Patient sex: M
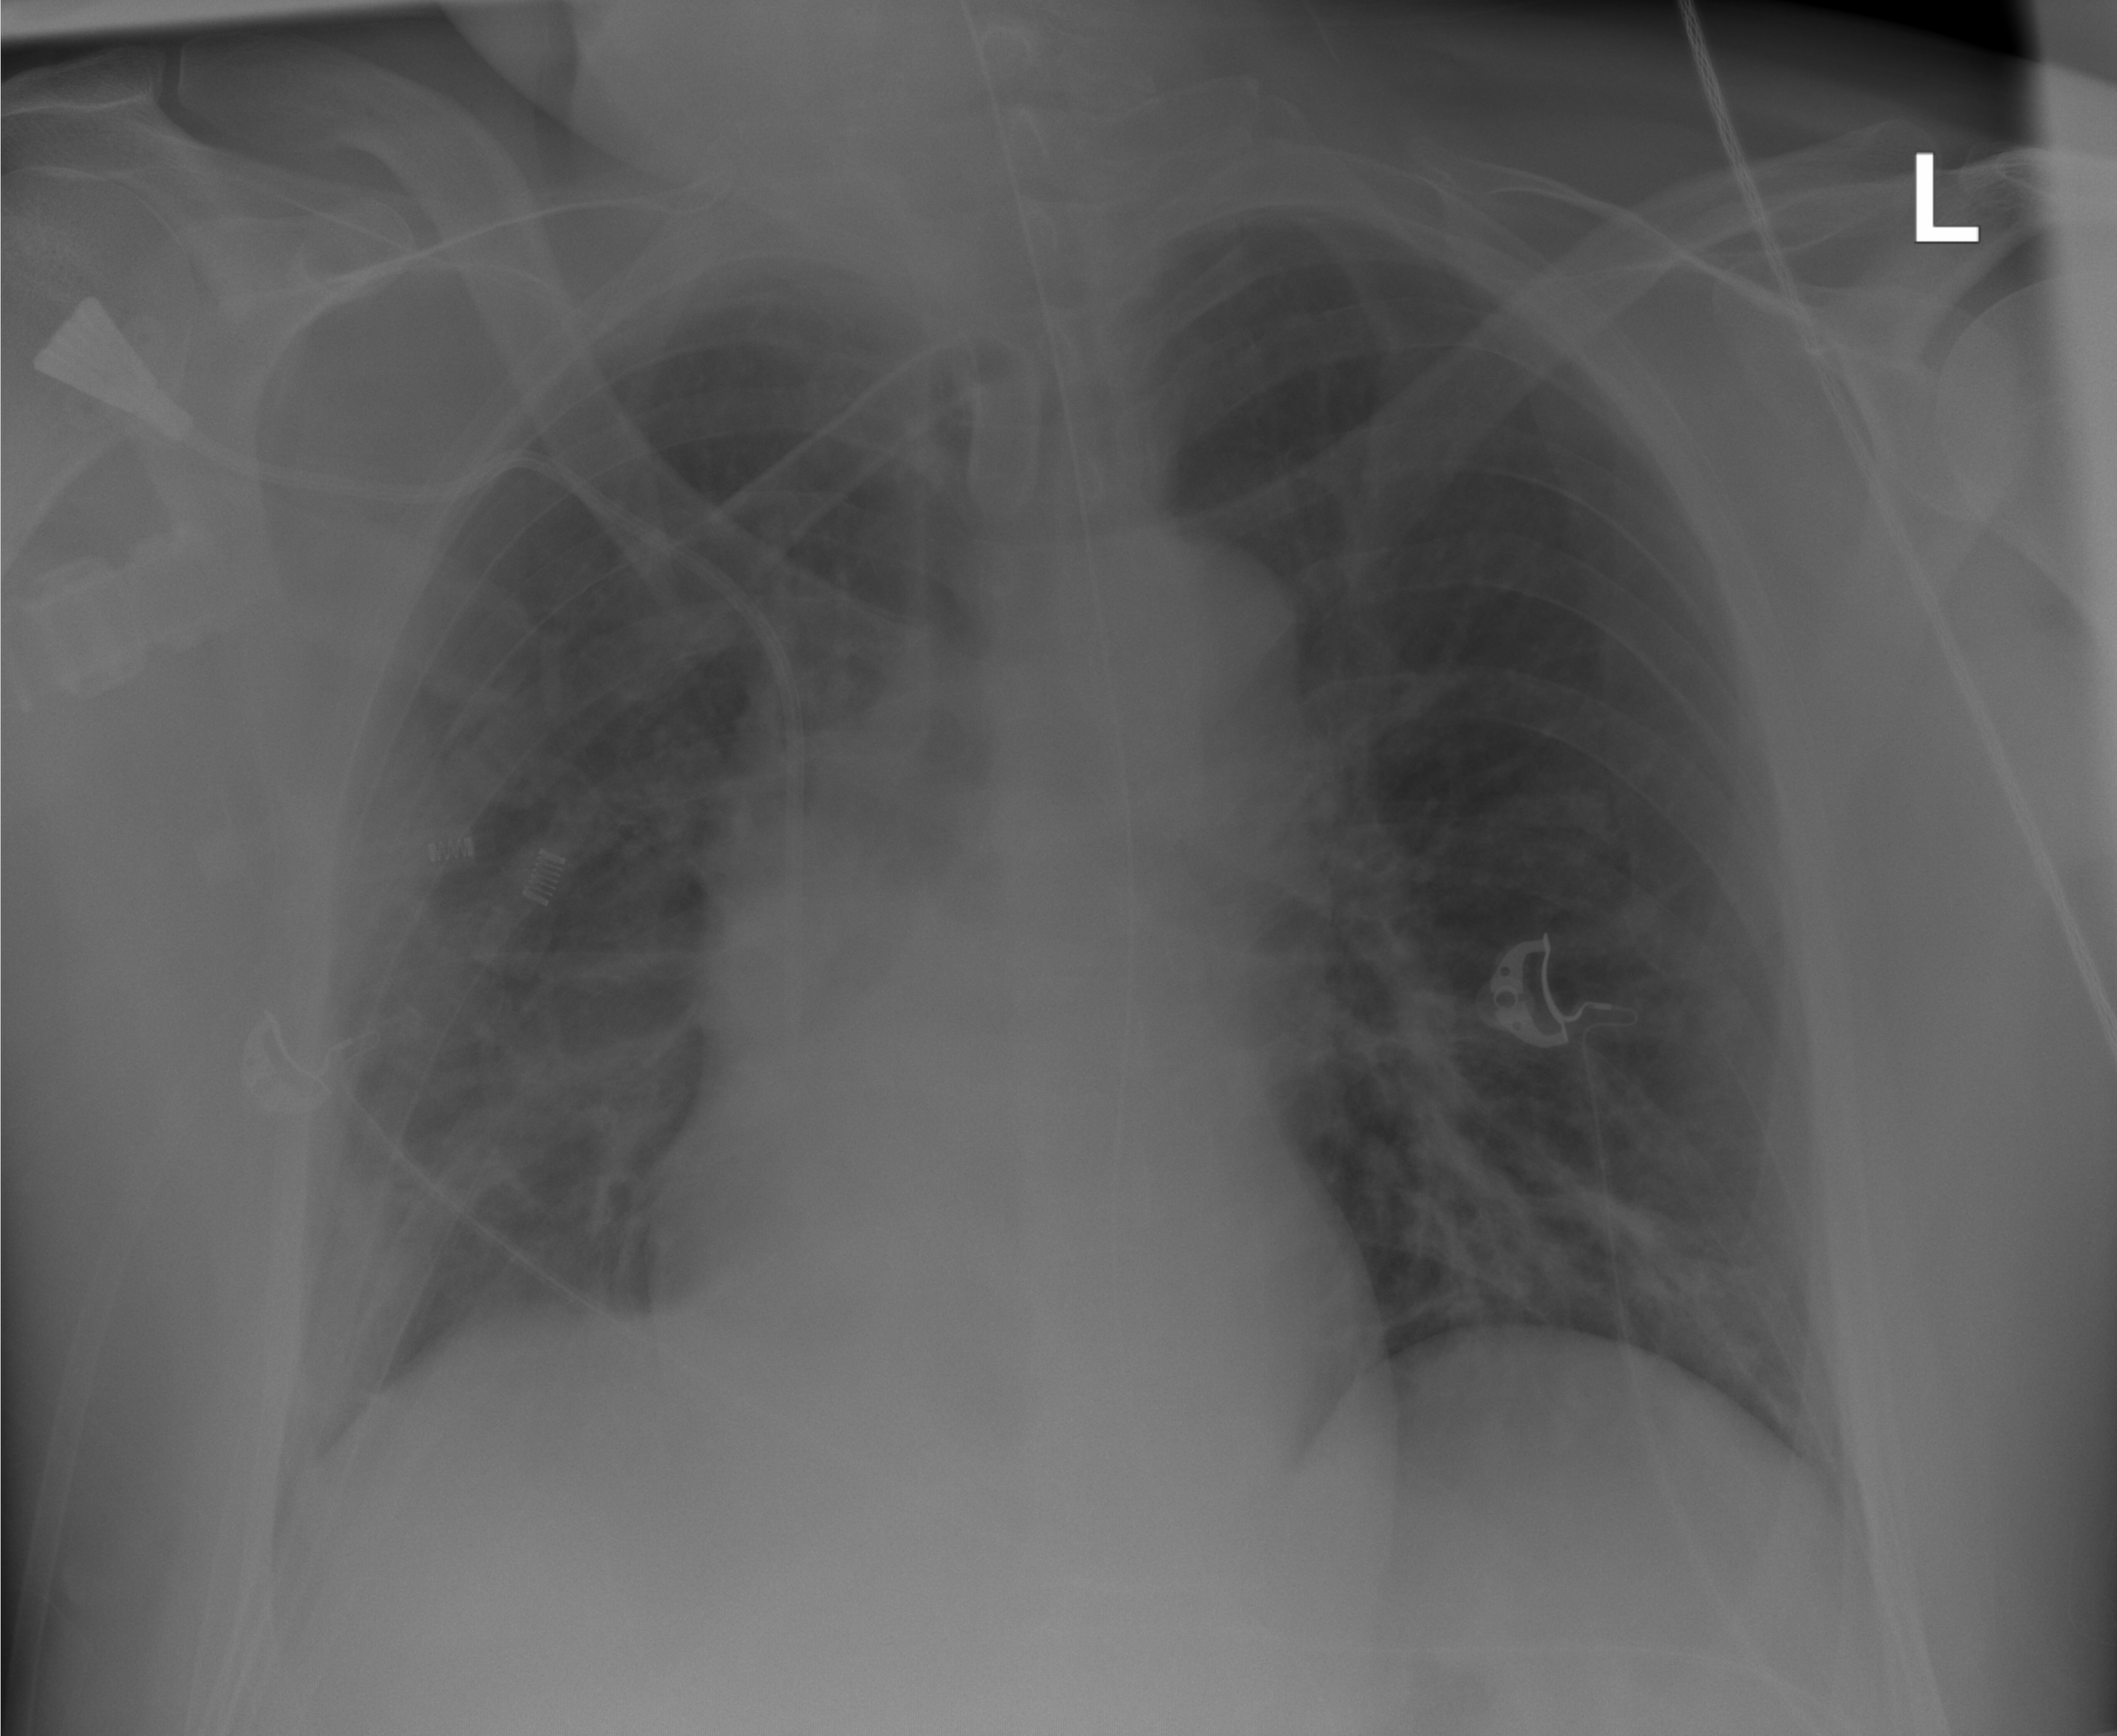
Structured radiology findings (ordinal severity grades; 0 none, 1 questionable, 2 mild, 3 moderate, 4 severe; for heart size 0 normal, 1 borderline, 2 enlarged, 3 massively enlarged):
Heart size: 0
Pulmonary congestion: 0
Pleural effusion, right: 1
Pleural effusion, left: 0
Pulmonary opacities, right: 2
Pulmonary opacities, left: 2
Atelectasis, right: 2
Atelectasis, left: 0